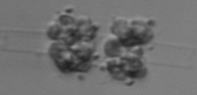
Label: Leptocylindrus_mediterraneus